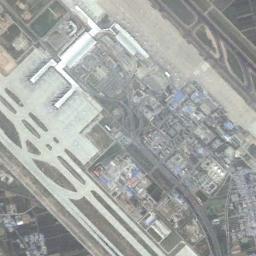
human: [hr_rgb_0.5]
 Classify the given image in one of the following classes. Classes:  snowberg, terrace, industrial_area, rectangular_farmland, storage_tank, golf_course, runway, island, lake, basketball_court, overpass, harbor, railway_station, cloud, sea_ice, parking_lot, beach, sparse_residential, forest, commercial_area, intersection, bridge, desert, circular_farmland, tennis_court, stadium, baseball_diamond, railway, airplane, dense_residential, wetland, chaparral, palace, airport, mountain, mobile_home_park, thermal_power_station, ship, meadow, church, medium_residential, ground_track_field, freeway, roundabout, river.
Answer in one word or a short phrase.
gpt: airport